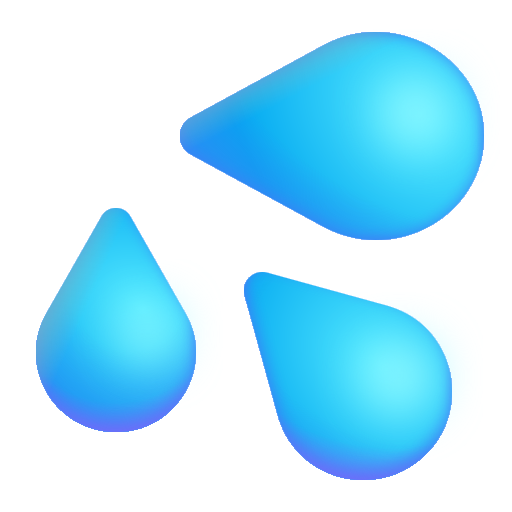
sweat droplets color